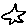
Label: star